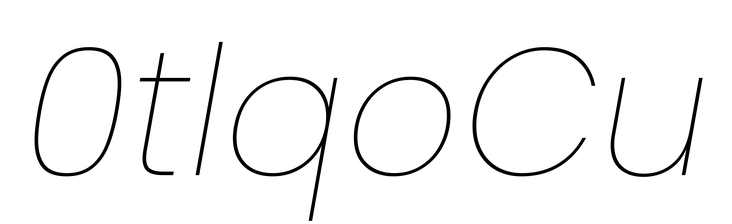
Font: Poppins-ThinItalic